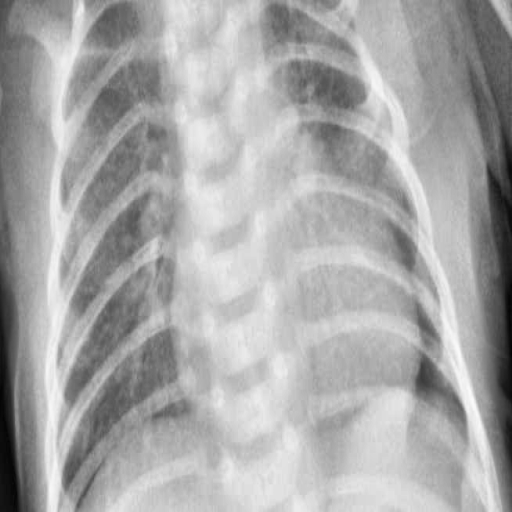
Finding: PNEUMONIA